Field crop: maize
Growth stage: 2
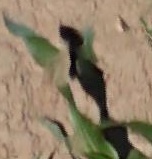
Species: maize